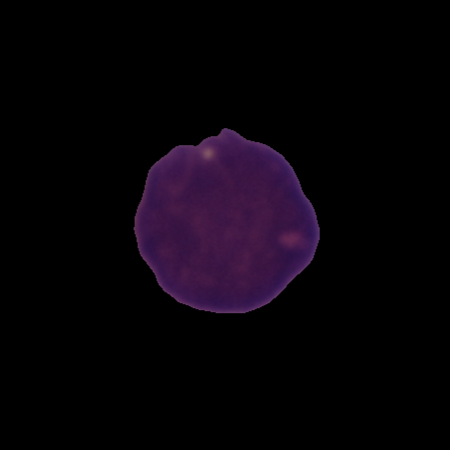
Label: cancer